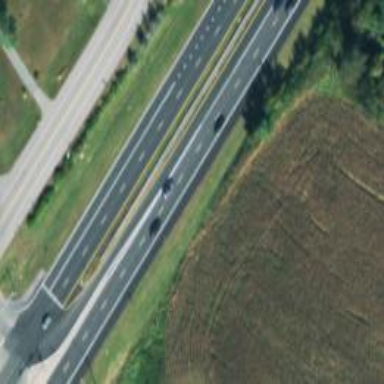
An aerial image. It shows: Trunk link highway.